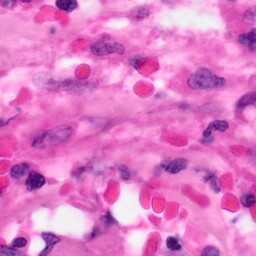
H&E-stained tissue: Pancreatic